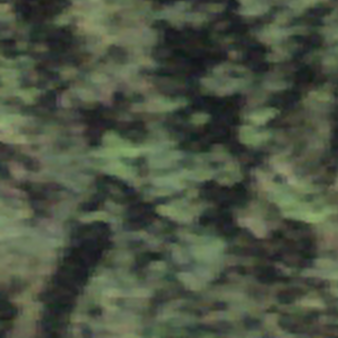
Label: other